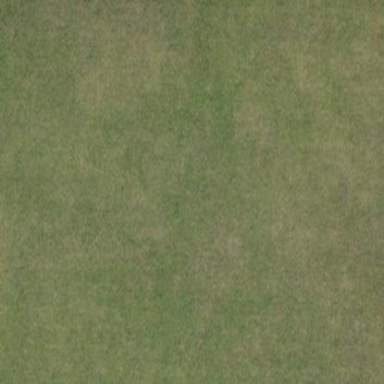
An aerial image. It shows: Soccer pitch with grass surface for leisure and sports.